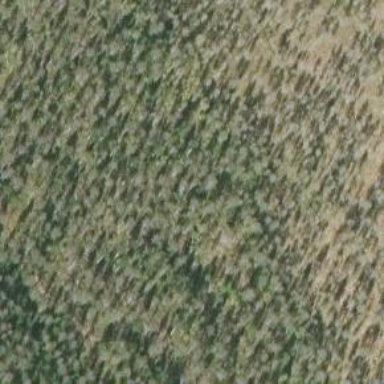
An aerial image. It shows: Woodland with needle-leaved trees.